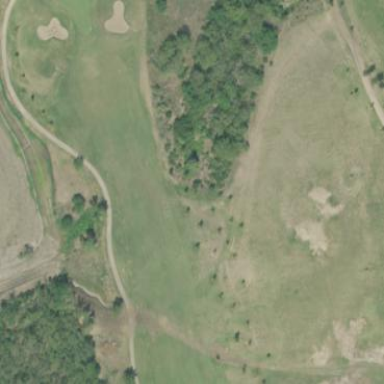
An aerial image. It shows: Grassy area designated as golf fairway.